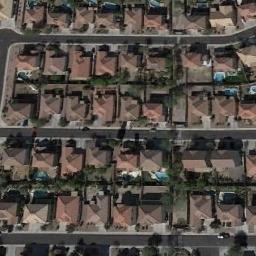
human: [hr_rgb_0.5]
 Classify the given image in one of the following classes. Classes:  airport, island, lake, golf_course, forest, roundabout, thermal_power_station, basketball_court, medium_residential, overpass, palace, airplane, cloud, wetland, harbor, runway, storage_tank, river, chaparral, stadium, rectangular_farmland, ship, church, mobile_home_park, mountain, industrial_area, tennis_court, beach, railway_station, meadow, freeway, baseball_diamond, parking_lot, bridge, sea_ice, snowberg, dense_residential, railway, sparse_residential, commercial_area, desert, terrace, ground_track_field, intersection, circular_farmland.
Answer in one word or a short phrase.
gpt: dense_residential